Field crop: maize
Growth stage: 2
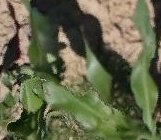
Species: maize